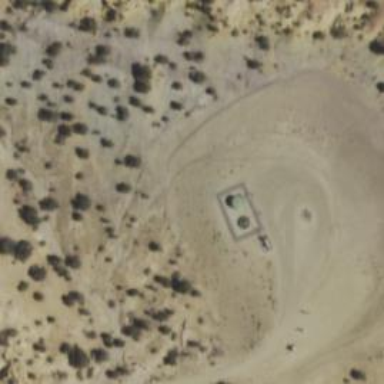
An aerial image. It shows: Storage tank with man-made structure.